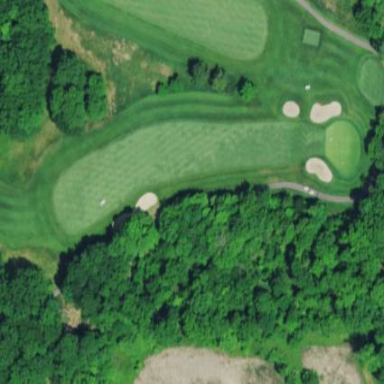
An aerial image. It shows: Green golf area with grass land use.